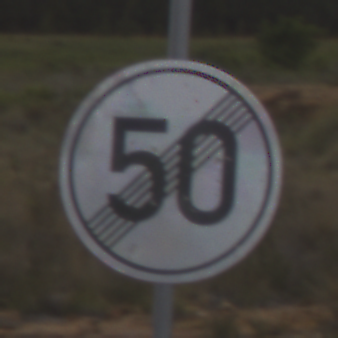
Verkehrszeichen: EndeGeschwindigkeit50
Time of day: Midday
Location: Outdoor (Nature)
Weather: Overcast
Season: NotSpecified
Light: Natural